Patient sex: M
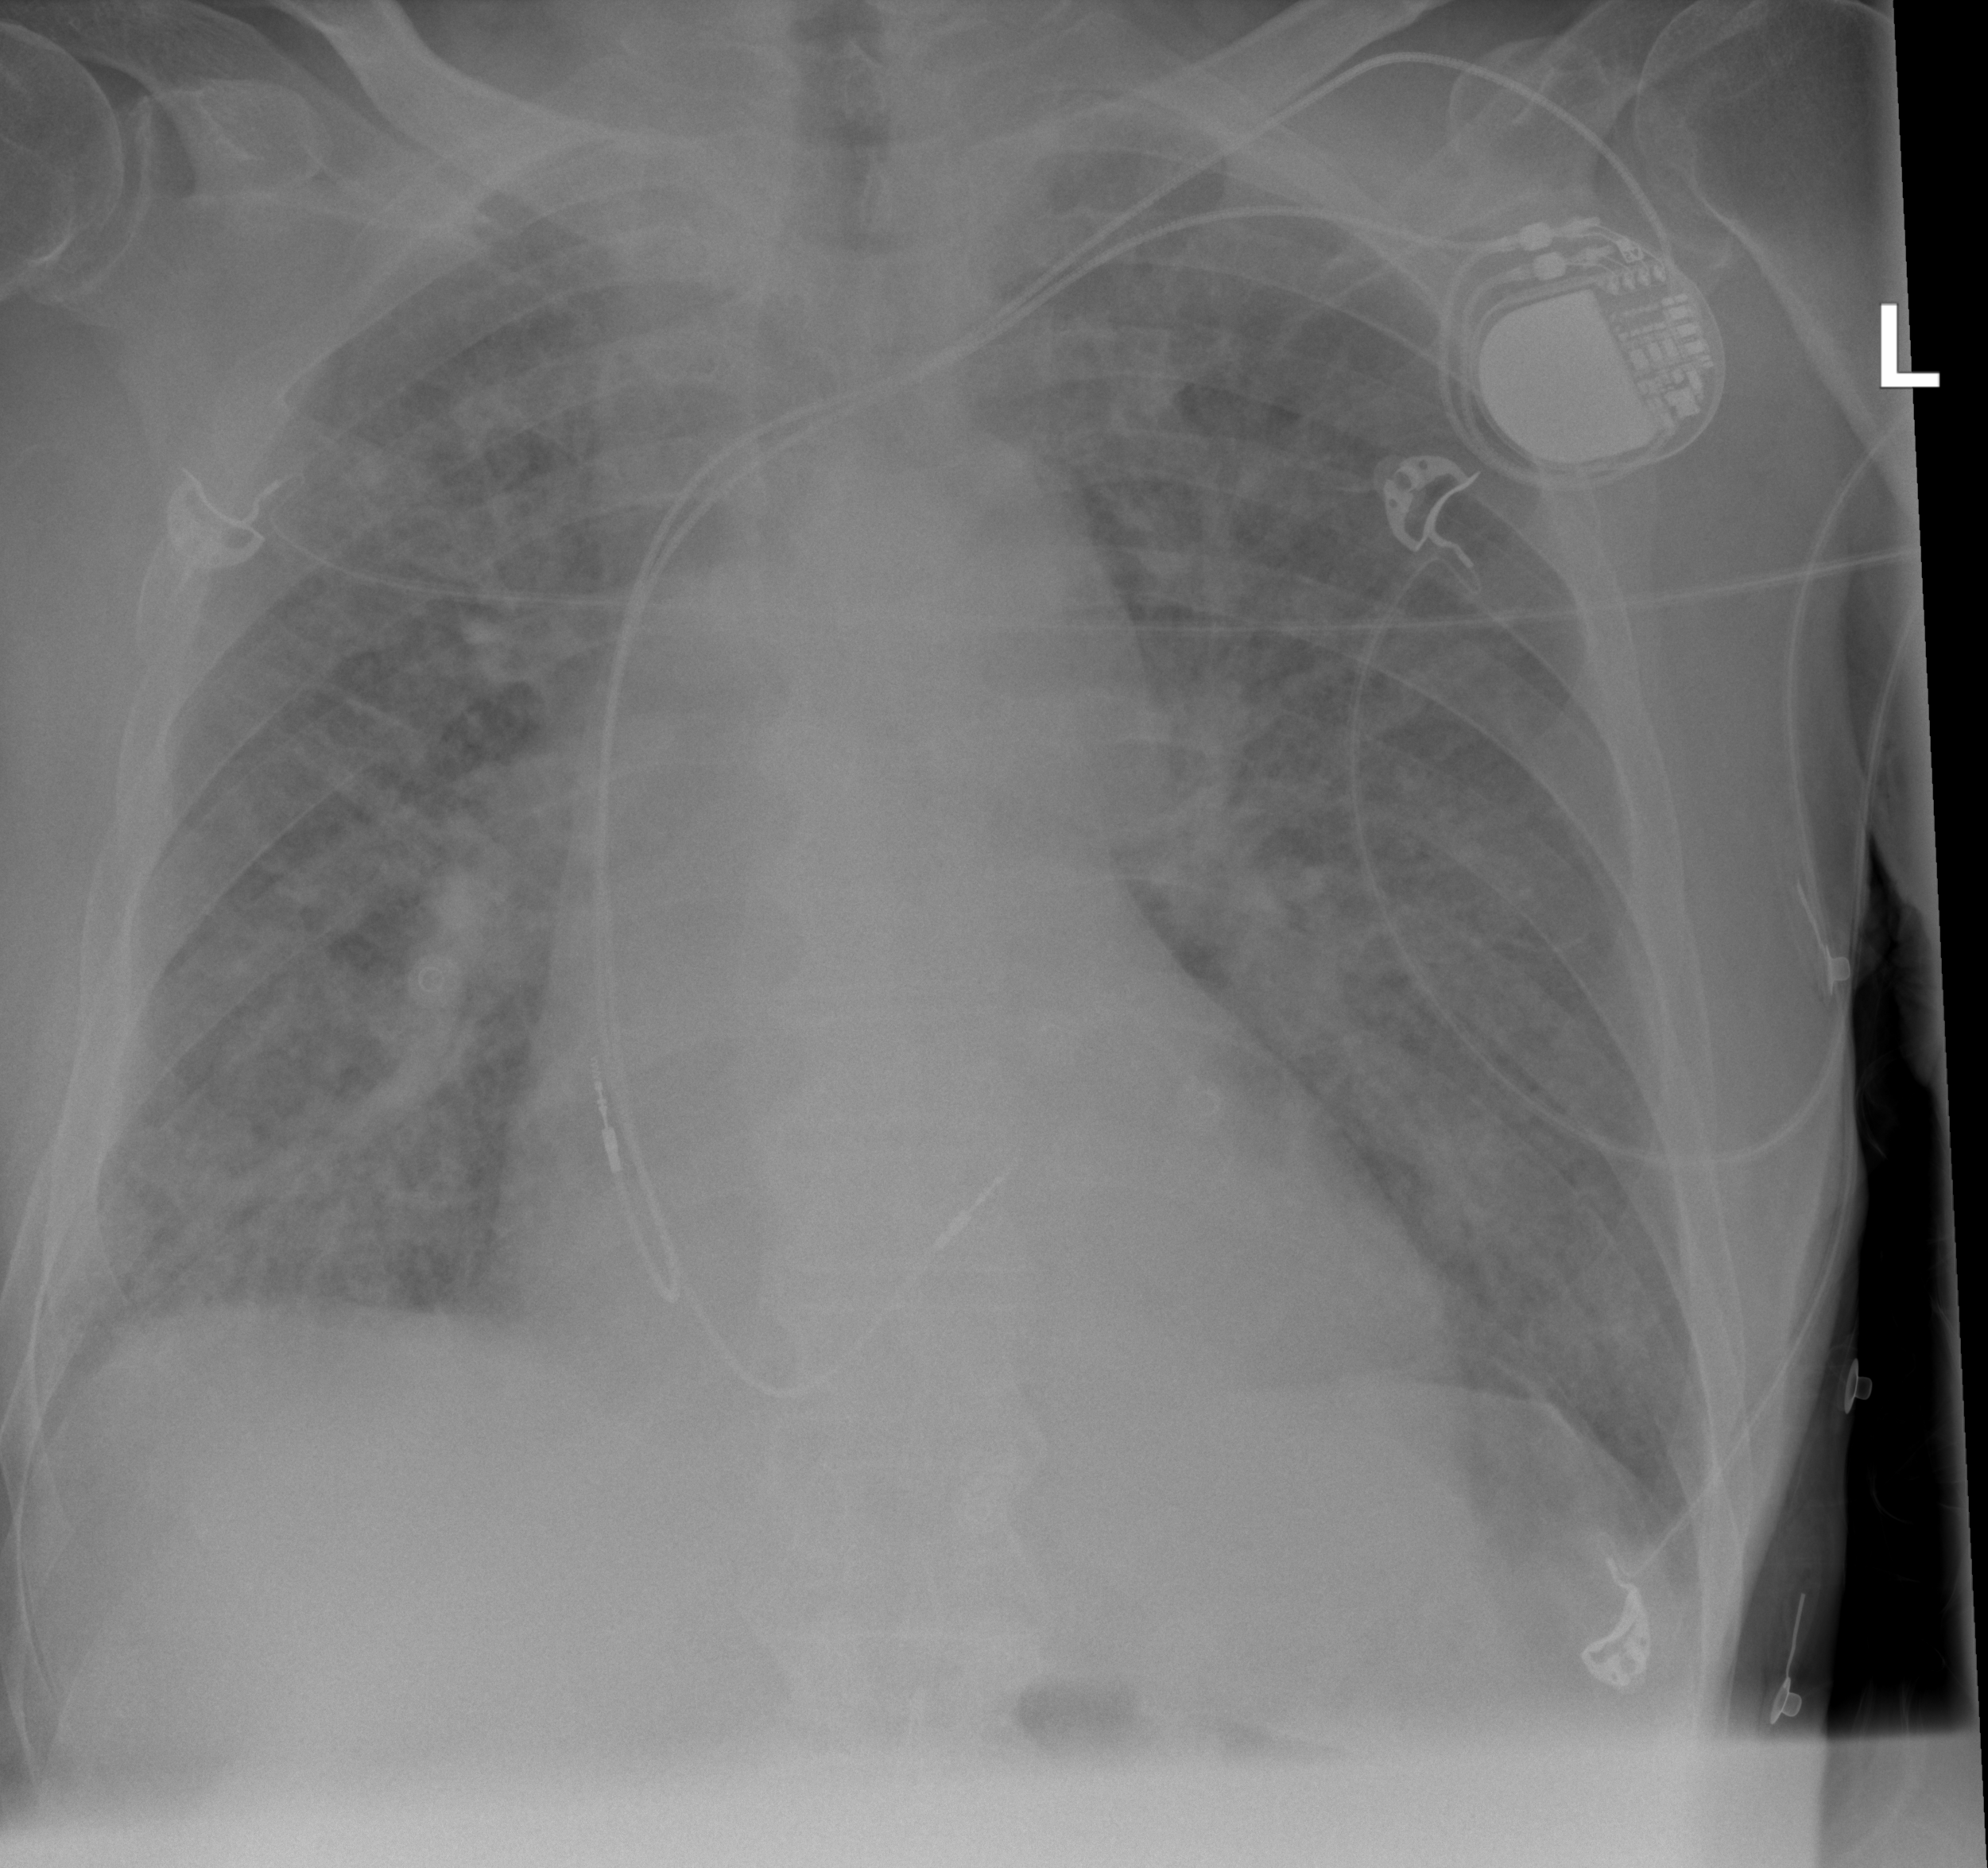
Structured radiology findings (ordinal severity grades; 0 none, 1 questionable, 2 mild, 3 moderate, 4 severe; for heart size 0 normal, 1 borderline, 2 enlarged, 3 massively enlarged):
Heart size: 2
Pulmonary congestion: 3
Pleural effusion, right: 1
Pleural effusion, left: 0
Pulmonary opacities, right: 2
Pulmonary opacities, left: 2
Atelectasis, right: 2
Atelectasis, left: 2